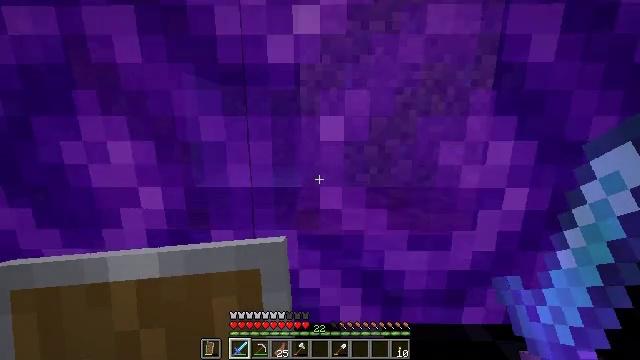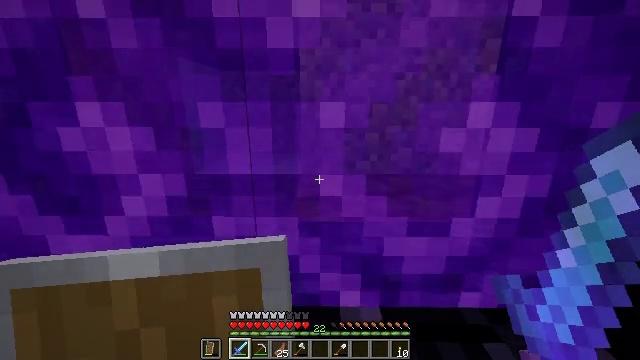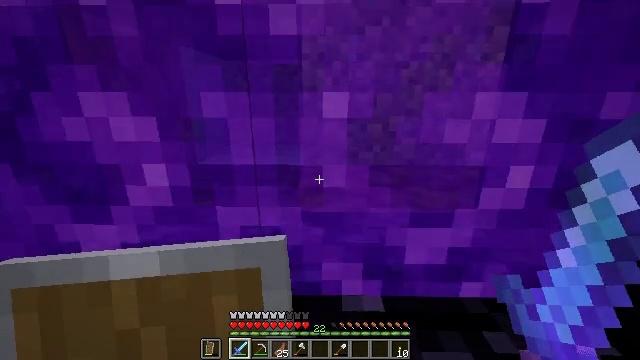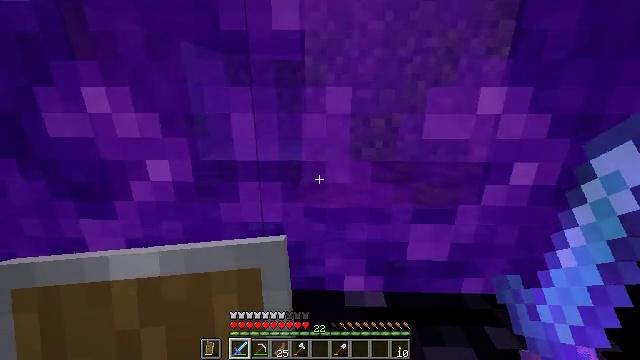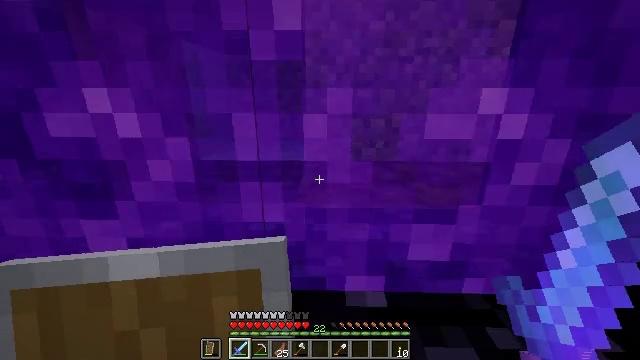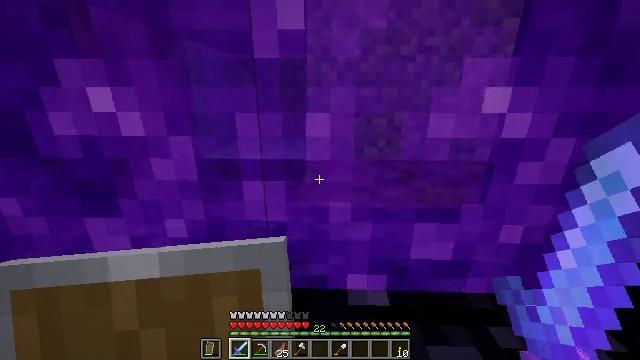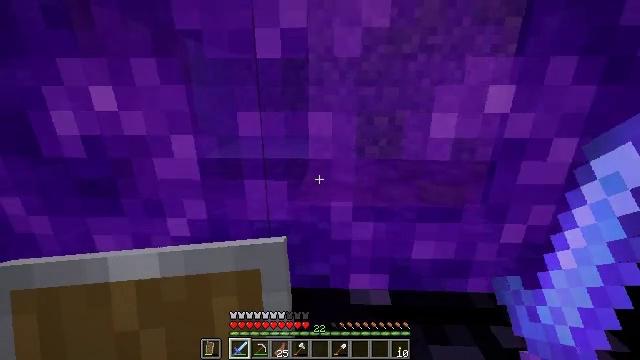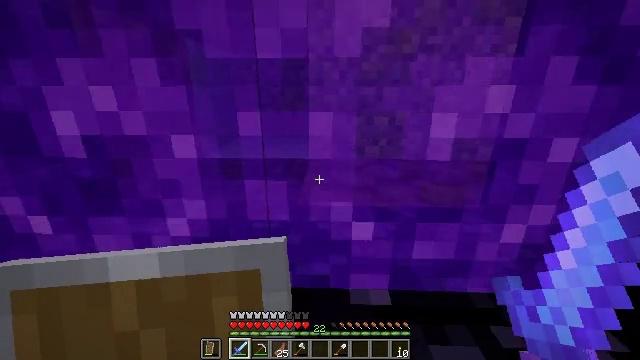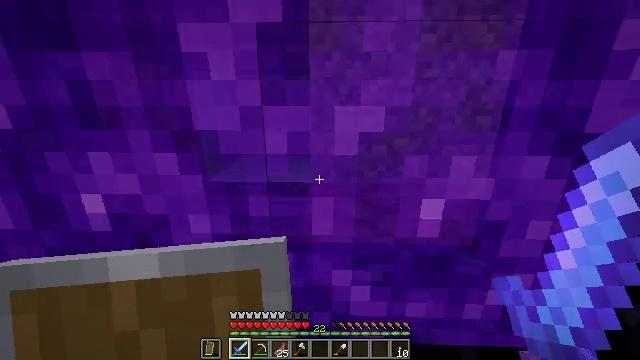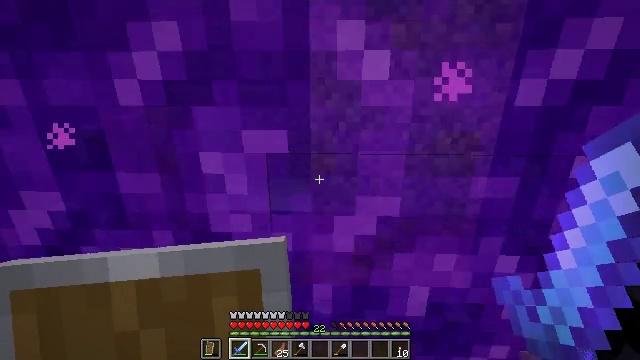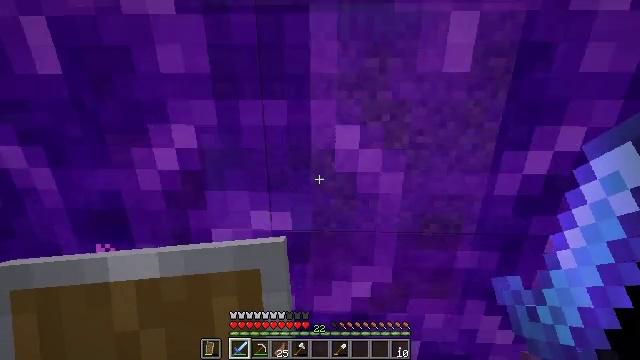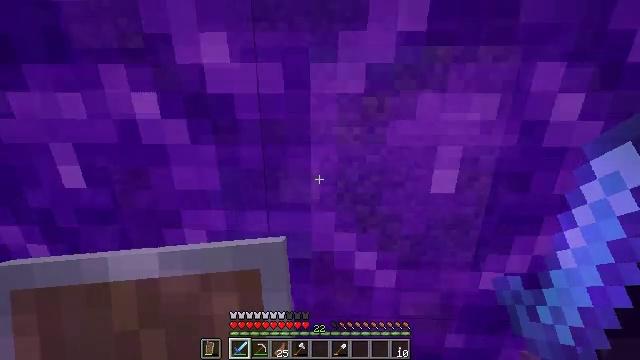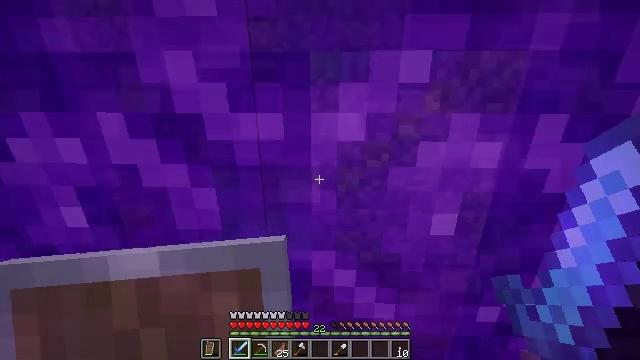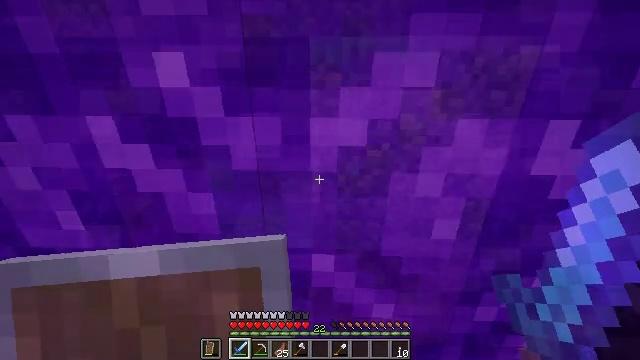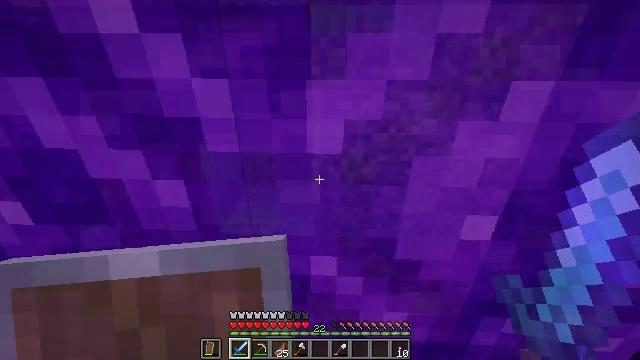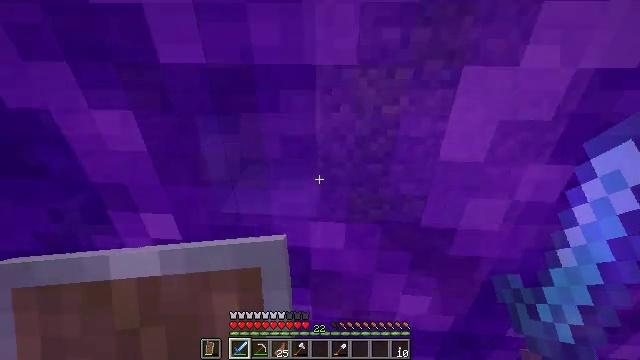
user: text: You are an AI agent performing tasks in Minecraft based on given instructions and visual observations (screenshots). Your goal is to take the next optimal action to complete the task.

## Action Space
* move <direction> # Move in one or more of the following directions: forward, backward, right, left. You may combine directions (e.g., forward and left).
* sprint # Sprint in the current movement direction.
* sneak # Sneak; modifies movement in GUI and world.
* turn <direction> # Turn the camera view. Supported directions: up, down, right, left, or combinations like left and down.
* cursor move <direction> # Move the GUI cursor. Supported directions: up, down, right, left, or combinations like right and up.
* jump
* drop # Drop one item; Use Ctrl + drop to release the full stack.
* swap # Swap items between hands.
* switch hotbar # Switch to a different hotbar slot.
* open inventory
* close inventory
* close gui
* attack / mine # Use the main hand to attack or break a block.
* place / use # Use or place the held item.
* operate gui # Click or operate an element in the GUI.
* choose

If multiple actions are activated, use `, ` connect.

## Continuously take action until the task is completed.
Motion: motion action
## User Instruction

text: Collect the nether wart block for decoration.
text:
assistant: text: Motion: move forward, turn down
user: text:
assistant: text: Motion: move forward, turn down
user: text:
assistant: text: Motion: move forward
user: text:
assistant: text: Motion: move forward
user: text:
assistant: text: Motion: move forward
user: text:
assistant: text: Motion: move forward
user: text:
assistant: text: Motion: move forward
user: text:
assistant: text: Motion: move forward, jump
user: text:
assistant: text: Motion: move forward, jump
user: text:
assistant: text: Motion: move forward, jump
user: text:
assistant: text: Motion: move forward, jump
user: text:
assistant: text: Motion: move forward, turn down, jump
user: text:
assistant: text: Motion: move forward, turn down, jump
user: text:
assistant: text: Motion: move forward, turn down
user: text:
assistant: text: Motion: move forward, turn left and down
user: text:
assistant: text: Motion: move forward, turn down
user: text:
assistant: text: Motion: move forward, turn left and down
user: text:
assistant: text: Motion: move forward, turn left and down
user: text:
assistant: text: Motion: move forward, turn left and down
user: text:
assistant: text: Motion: turn left and down
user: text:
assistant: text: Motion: turn down
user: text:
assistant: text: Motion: no_op
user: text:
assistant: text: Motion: no_op
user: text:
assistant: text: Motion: no_op
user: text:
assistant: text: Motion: no_op
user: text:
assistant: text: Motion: no_op
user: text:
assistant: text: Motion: no_op
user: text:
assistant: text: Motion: turn left and up
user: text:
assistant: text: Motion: turn left and up
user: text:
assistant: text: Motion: turn left and up